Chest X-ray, PA view. Patient: 37 years old, sex M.
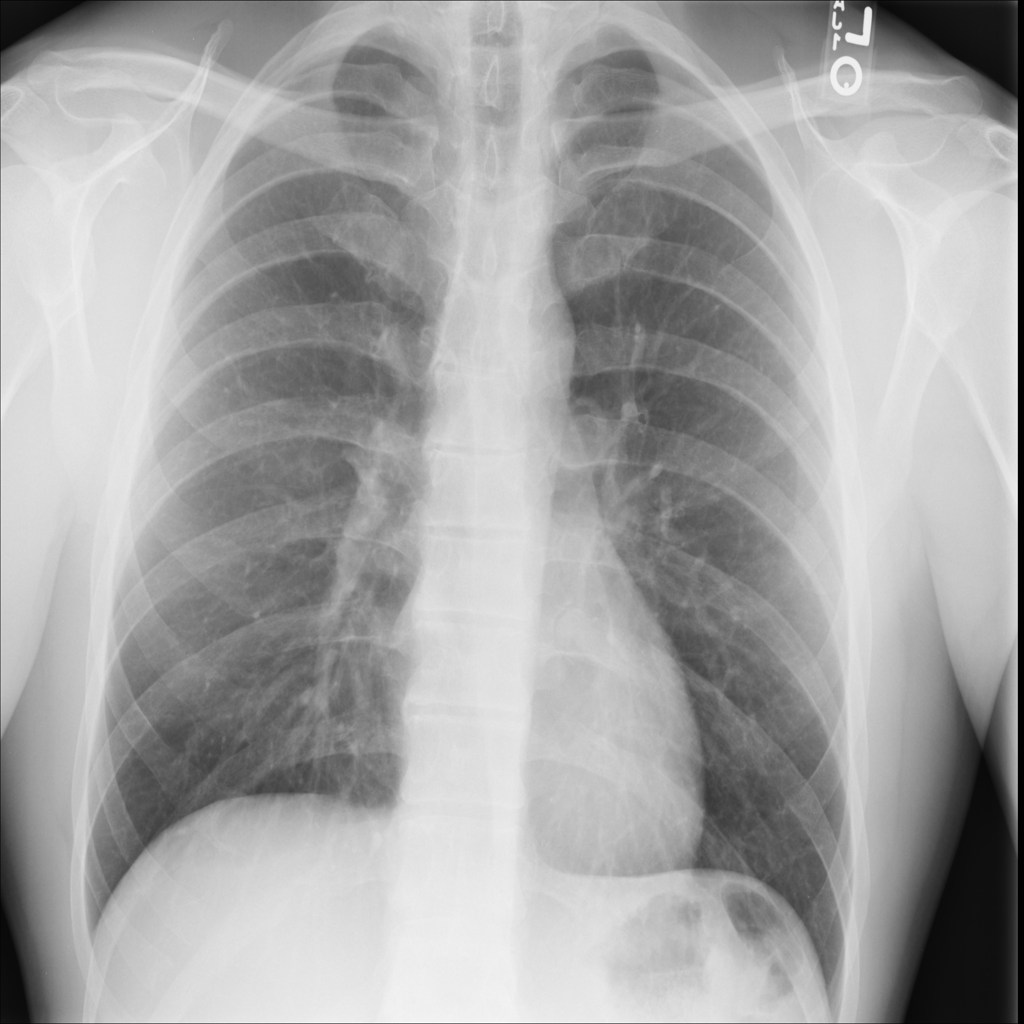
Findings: No Finding